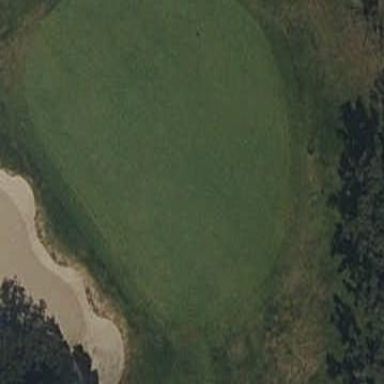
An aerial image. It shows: Golf green.